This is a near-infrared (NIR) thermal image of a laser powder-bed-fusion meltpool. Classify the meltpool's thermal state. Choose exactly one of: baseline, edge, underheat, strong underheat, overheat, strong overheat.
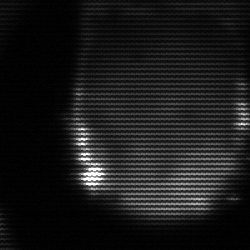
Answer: edge